Field crop: tomato
Growth stage: 1
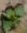
Species: solanum